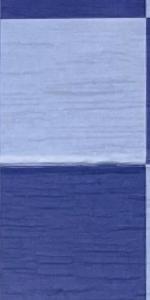
Label: Empty